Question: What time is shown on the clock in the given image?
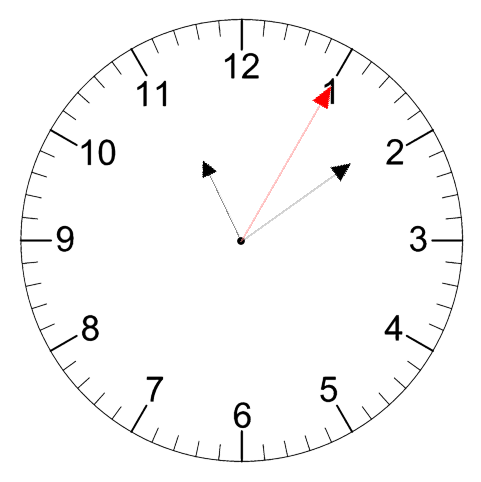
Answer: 11:09:05